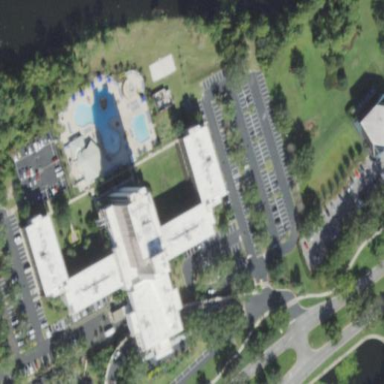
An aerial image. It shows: Hotel building.